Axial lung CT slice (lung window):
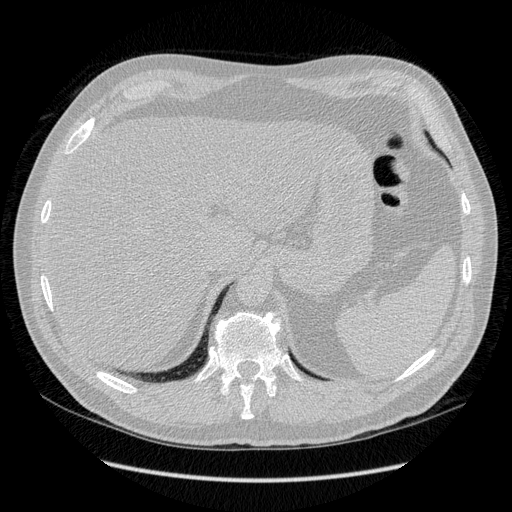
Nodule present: no